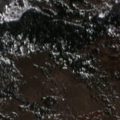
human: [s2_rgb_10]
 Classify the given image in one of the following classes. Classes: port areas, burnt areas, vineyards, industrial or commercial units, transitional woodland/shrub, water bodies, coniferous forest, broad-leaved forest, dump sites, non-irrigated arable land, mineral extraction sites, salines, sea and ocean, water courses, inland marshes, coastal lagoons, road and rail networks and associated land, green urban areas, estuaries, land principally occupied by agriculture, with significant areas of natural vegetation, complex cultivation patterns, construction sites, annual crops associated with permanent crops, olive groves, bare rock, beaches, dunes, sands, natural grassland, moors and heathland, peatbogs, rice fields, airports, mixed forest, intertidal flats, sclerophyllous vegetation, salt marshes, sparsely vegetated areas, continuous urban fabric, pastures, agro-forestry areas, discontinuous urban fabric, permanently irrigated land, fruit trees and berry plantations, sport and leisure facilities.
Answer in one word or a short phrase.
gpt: broad-leaved forest, coniferous forest, natural grassland, transitional woodland/shrub